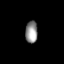
Tissue: lung
Cell type: Others
Senescence score: 0.2135
Nuclear area (px): 265
Mean DAPI intensity: 144.23